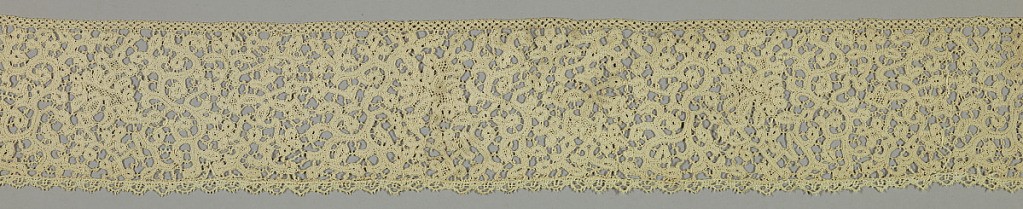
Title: Band
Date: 1650–1700
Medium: linen Technique: bobbin made continuous tape with bars added
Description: Border with a pattern of elaborate, intertwining narrow branches accented by blossoms at intervals.